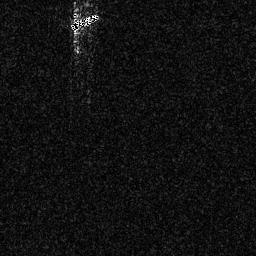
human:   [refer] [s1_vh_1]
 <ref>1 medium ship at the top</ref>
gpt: <box>[[26, 4, 38, 12, 0]]</box>